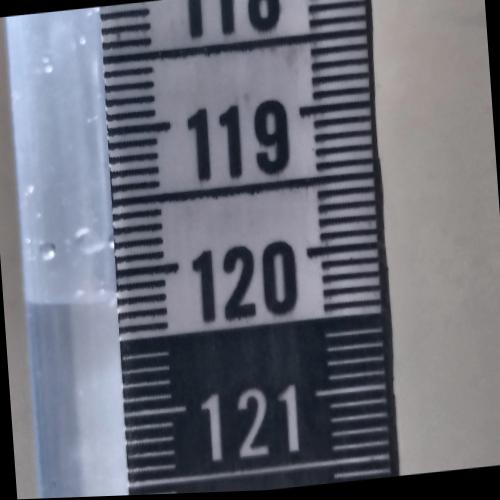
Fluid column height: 120.2 cm